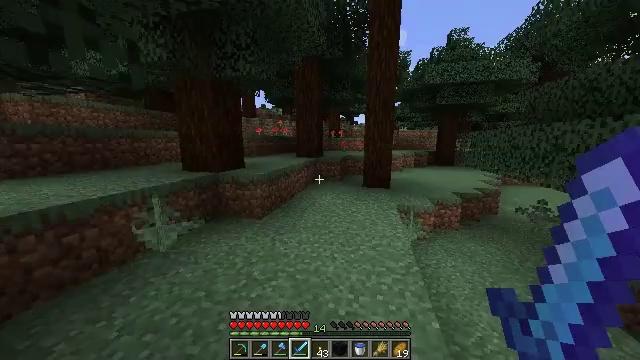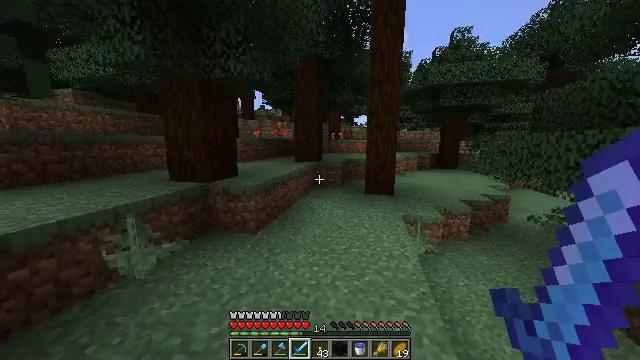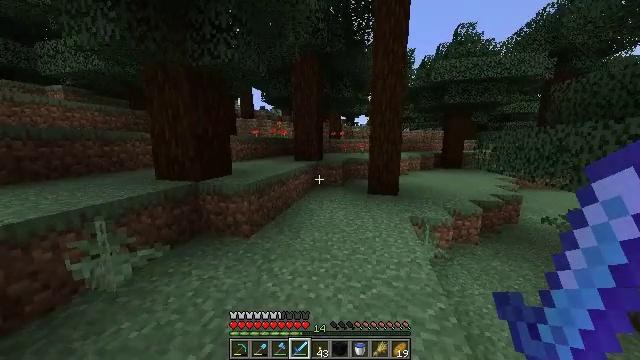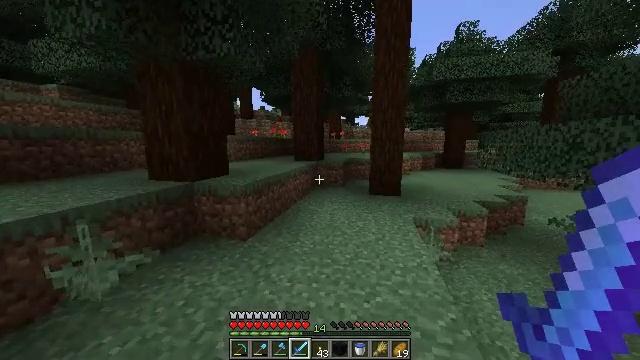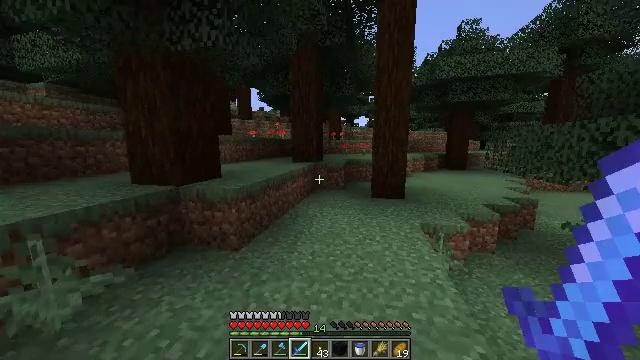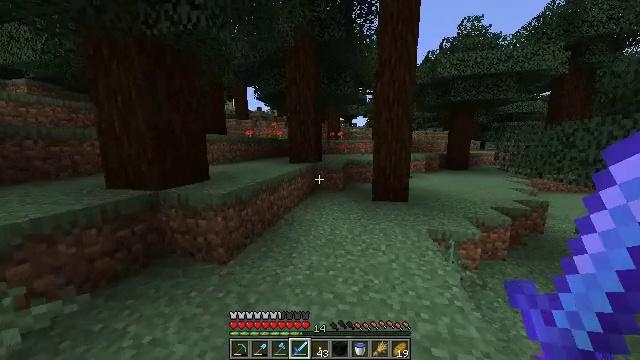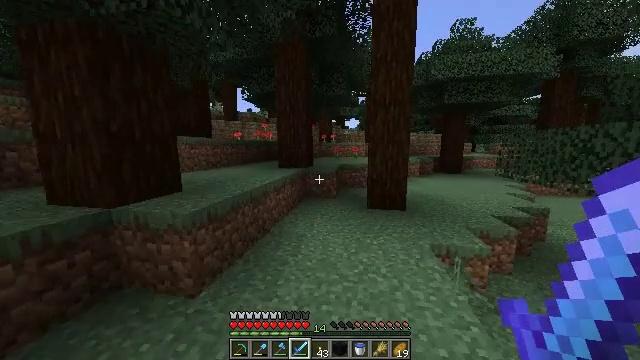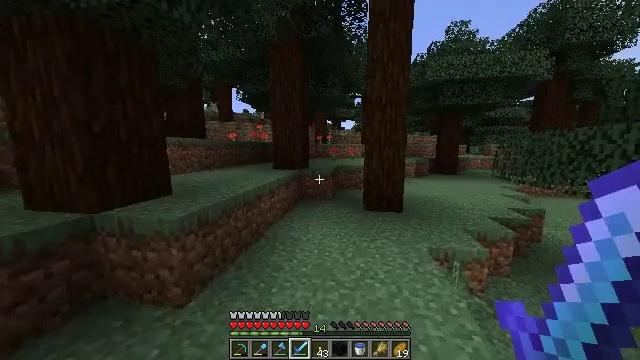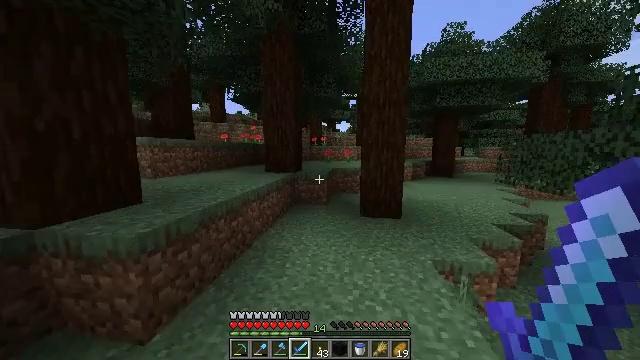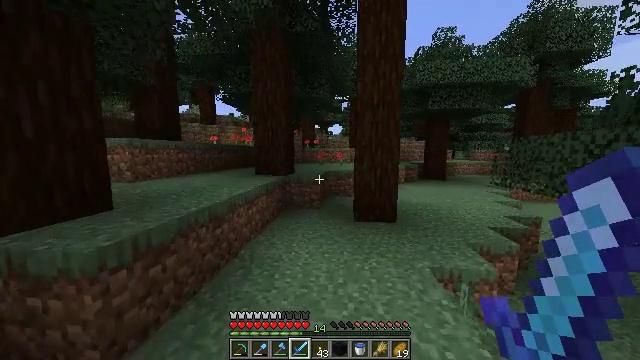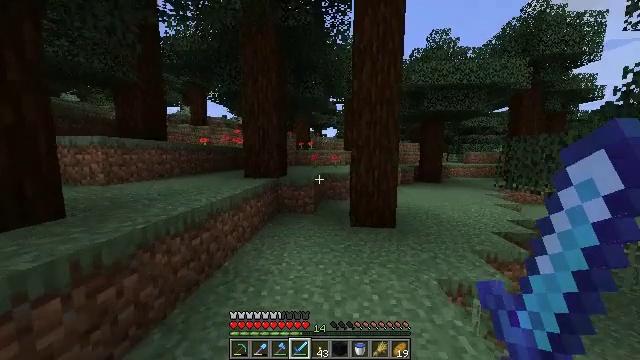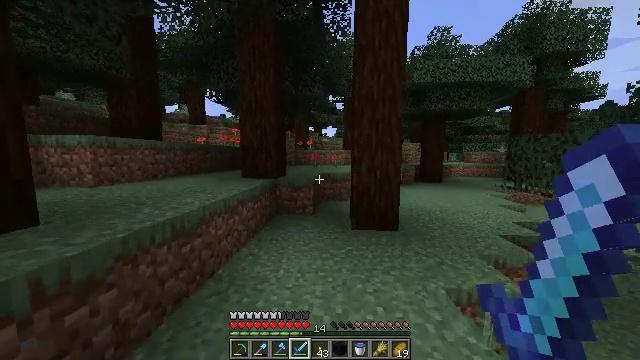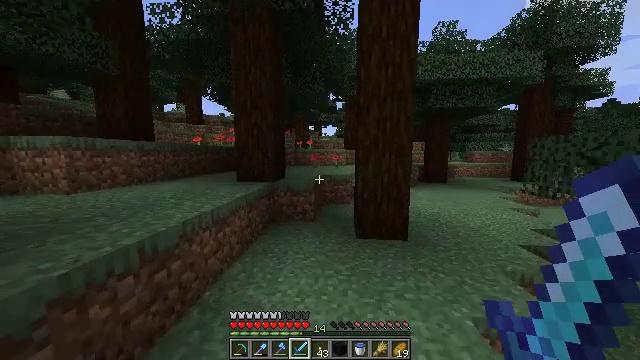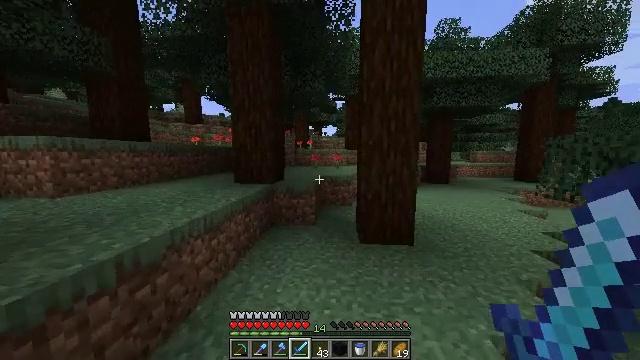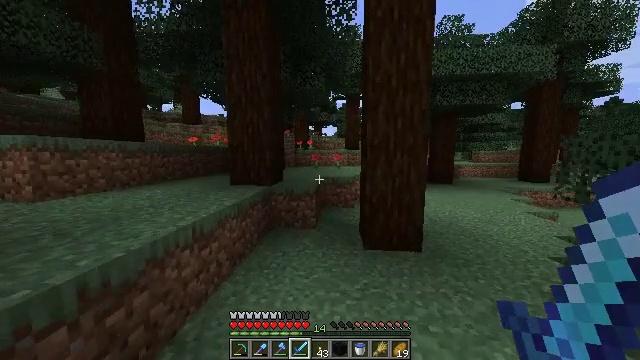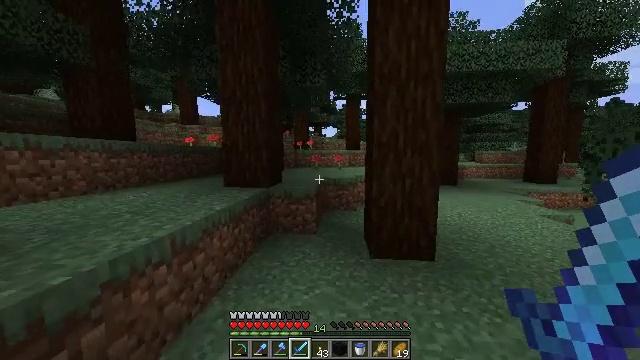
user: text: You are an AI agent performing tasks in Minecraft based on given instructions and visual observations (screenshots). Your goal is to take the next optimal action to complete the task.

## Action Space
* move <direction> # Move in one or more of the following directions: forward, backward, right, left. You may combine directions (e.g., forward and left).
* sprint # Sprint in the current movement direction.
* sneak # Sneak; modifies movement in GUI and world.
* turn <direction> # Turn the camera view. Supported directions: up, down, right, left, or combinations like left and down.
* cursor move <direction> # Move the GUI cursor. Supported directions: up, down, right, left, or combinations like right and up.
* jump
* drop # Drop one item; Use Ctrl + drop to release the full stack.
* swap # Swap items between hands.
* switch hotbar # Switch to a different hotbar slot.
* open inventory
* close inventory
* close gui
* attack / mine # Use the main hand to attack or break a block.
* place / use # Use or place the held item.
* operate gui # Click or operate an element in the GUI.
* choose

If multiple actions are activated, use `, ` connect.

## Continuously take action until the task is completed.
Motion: motion action
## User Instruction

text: Gather sweet berries from the bush.
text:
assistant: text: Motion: move forward, sprint, jump
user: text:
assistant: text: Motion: move forward, sprint, jump
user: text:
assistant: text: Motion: move forward, sprint, jump
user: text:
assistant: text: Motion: move forward, sprint, jump
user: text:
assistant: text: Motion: move forward, sprint
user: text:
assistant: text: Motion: move forward, sprint, turn right
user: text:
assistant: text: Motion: move forward, sprint, turn right
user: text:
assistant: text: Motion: move forward, sprint, turn right
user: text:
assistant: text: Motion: move forward, sprint, turn right
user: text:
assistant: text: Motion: move forward, sprint, turn right
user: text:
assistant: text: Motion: move forward, sprint
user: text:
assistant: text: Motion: move forward, sprint
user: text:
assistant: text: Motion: move forward, sprint
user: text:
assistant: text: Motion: move forward, sprint
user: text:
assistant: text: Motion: move forward, sprint
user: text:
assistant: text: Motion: move forward, sprint
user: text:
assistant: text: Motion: move forward, sprint
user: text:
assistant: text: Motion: move forward, sprint
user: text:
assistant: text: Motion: move forward, sprint
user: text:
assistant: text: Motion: move forward, sprint
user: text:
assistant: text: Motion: move forward, sprint
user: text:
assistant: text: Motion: move forward, sprint
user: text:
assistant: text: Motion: move forward, sprint, turn right
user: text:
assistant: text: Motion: move forward, sprint, turn right
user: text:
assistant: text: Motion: move forward, sprint, turn right
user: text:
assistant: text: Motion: move forward, sprint, turn right
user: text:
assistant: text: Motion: move forward, sprint, turn right
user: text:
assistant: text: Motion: move forward, sprint, turn right
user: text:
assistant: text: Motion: move forward, sprint, turn right
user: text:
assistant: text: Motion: move forward, sprint, turn right